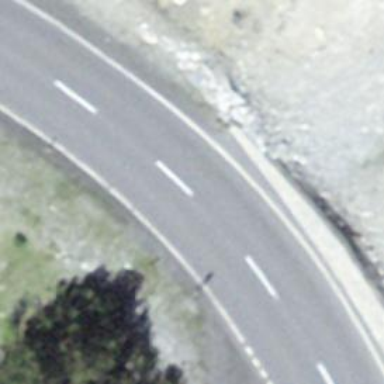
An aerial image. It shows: Asphalt road classified as primary highway.